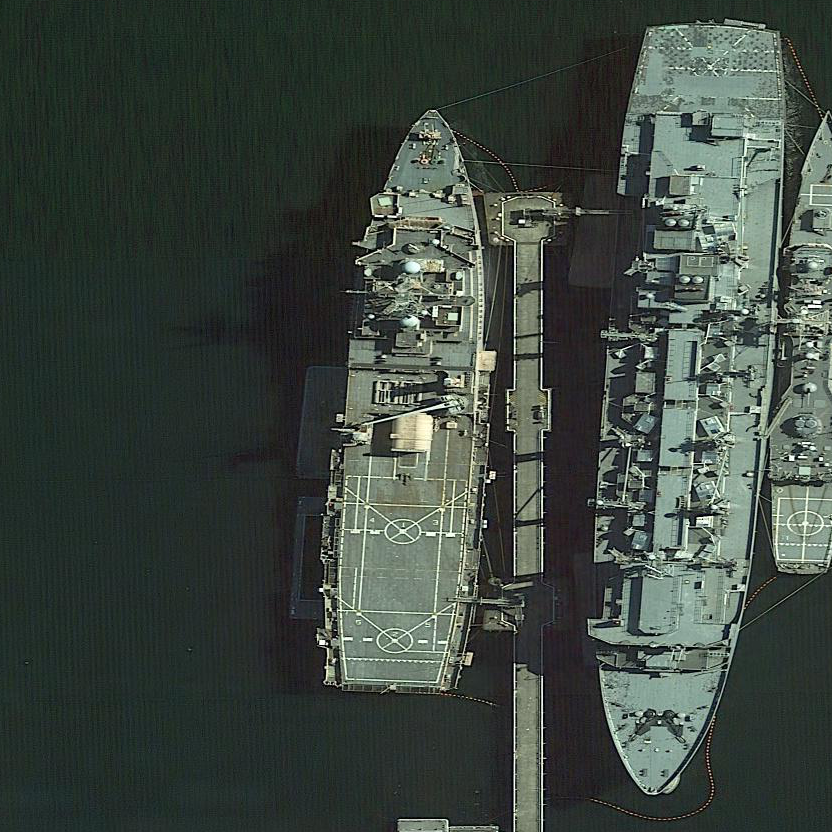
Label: combat